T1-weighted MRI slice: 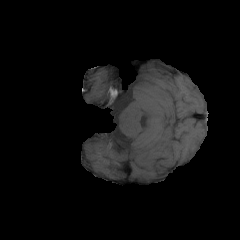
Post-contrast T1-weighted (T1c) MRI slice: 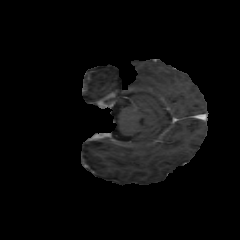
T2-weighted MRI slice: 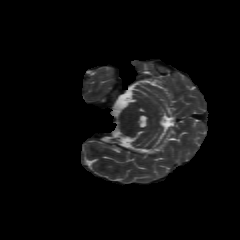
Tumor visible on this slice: no